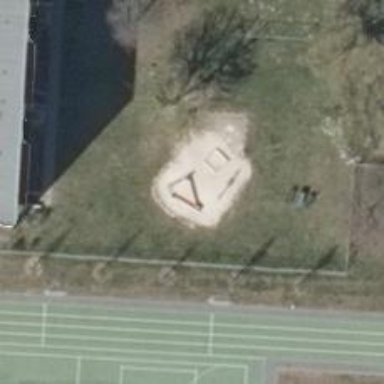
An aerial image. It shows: Playground with slide.